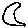
Label: moon